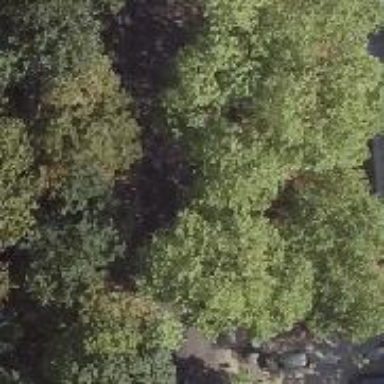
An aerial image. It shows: Avenue lined with broadleaved deciduous trees.